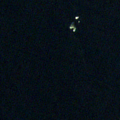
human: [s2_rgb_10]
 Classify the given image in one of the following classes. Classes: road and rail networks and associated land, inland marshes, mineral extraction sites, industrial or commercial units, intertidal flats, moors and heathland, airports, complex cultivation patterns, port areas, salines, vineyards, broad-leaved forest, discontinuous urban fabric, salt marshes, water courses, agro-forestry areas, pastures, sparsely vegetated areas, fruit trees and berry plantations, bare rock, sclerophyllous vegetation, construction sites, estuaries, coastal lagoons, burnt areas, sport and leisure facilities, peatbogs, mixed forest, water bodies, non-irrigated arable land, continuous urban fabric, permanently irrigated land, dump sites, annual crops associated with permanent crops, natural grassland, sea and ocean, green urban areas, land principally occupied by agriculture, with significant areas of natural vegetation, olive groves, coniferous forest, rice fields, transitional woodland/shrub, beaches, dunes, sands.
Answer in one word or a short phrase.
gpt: water bodies